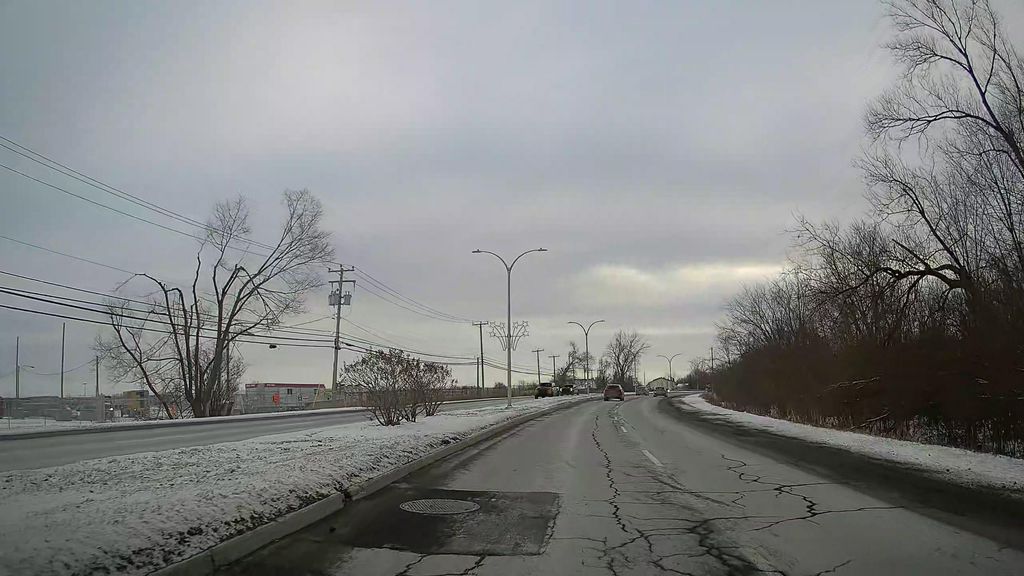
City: montreal